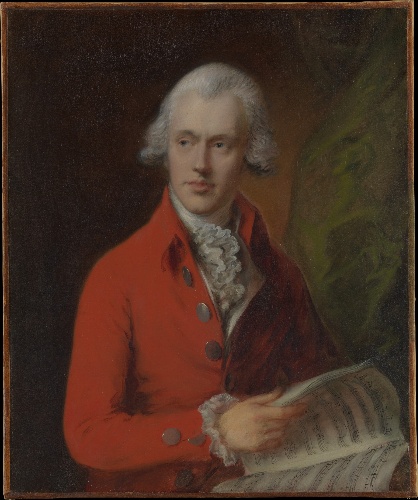
Title: Charles Rousseau Burney (1747–1819)
Artist: Thomas Gainsborough
Artist bio: British, Sudbury 1727–1788 London
Date: ca. 1780
Object type: Painting
Classification: Paintings
Medium: Oil on canvas
Dimensions: 30 1/4 x 25 1/8 in. (76.8 x 63.8 cm)
Department: European Paintings
Credit line: Bequest of Mary Stillman Harkness, 1950
Accession year: 1950
Repository: Metropolitan Museum of Art, New York, NY
Tags: Men|Portraits